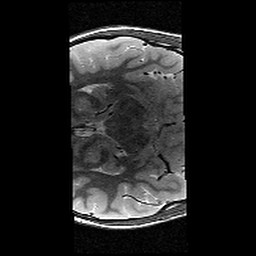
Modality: T2w
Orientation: axial
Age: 12
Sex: male
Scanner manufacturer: siemens
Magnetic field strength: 3 T
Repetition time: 9.23 s
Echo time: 0.067 s